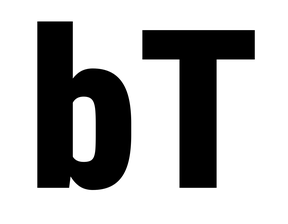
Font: Roboto_Condensed_Black